Field crop: maize
Growth stage: 2
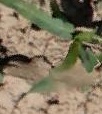
Species: maize